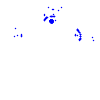
Particle: pion